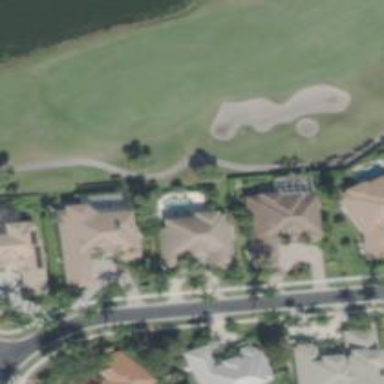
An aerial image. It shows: Service road designated as golf cart path.